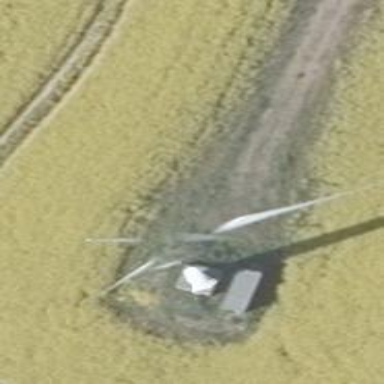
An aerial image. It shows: Wind generator is in the picture.